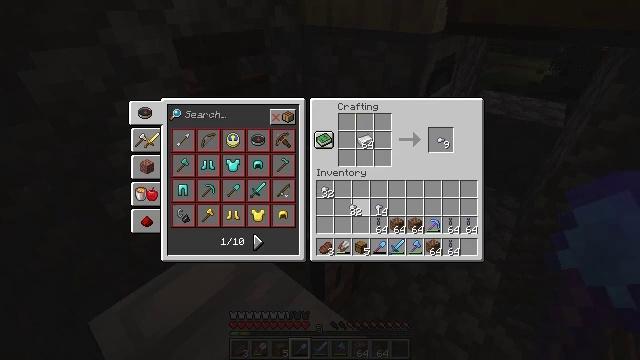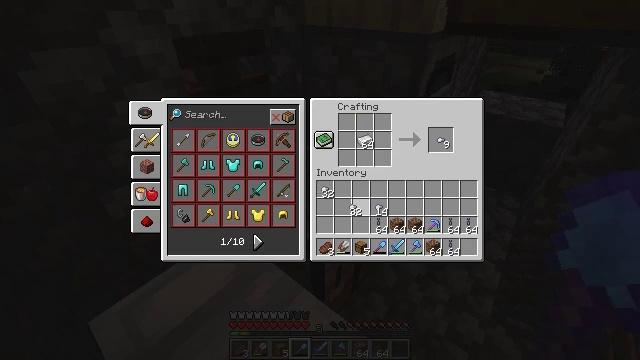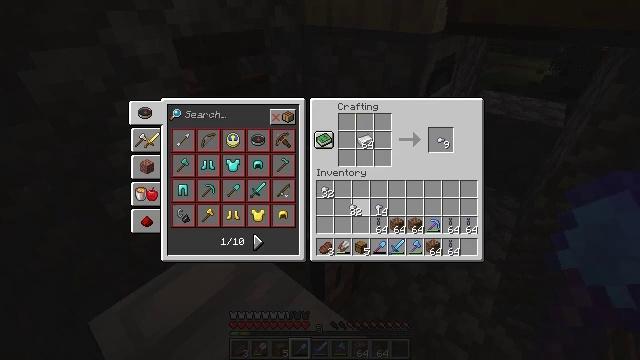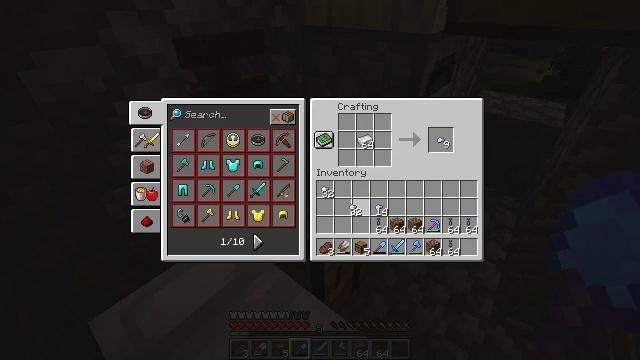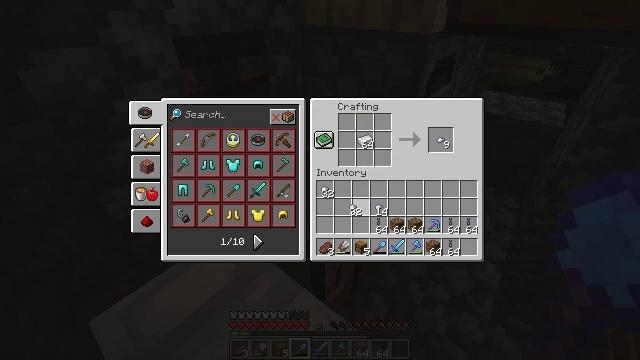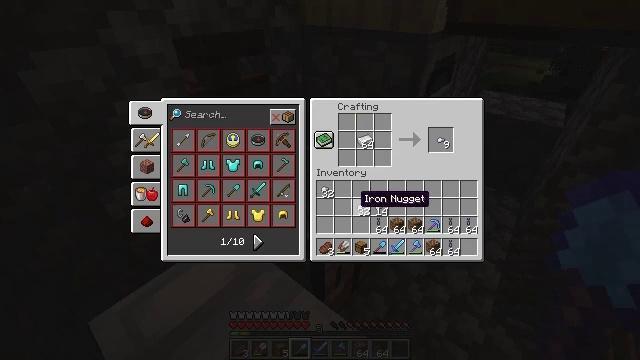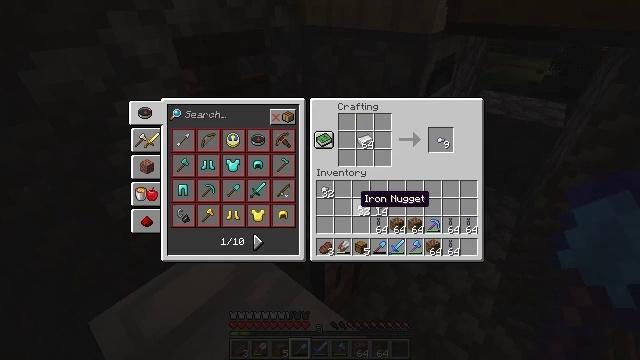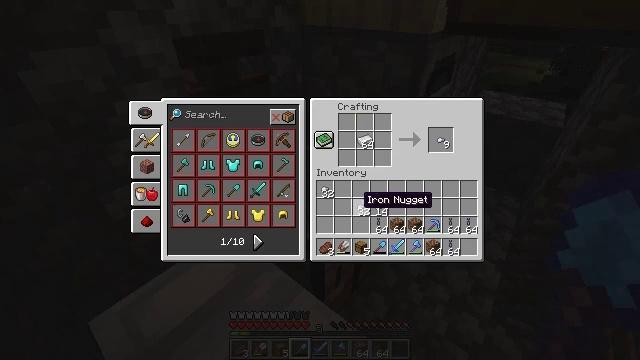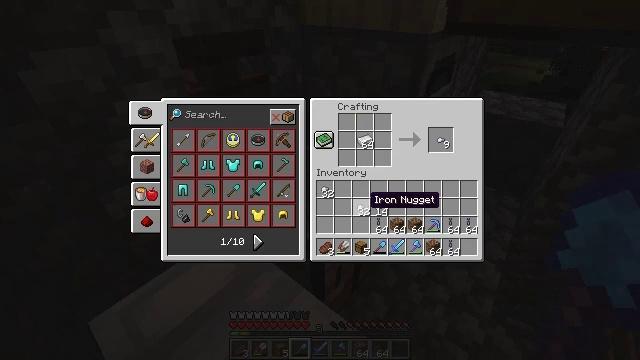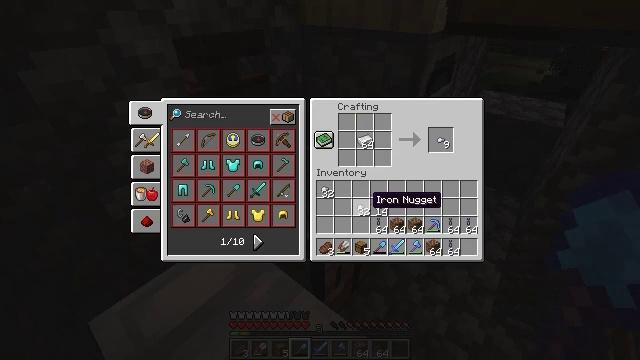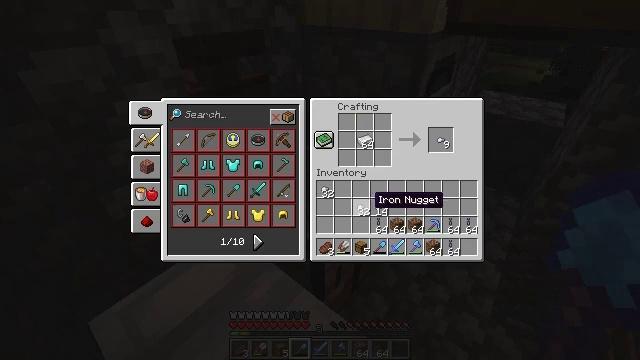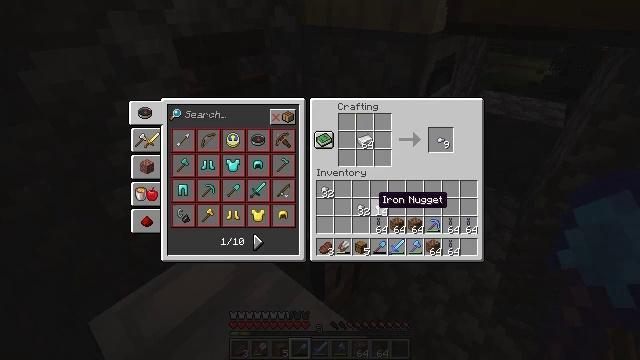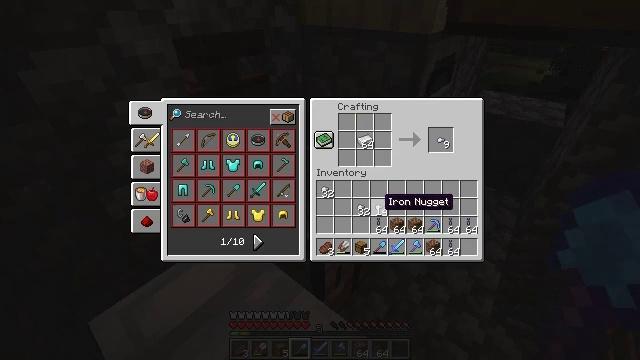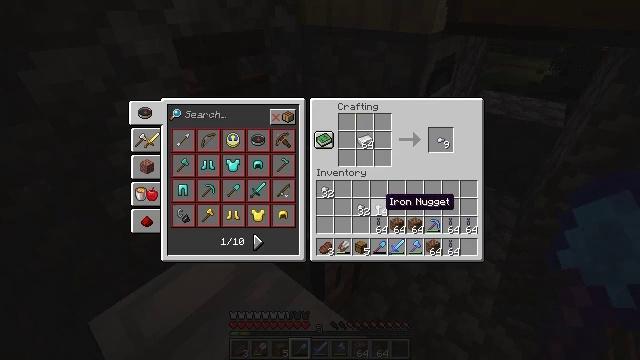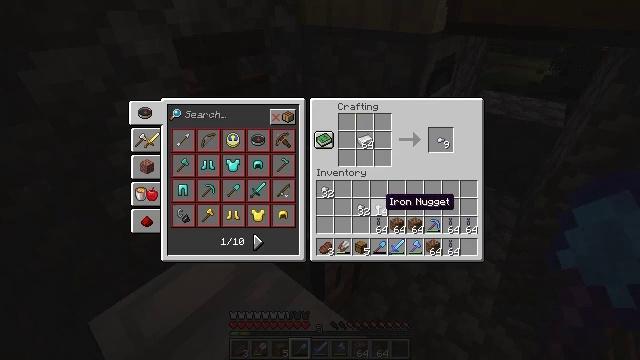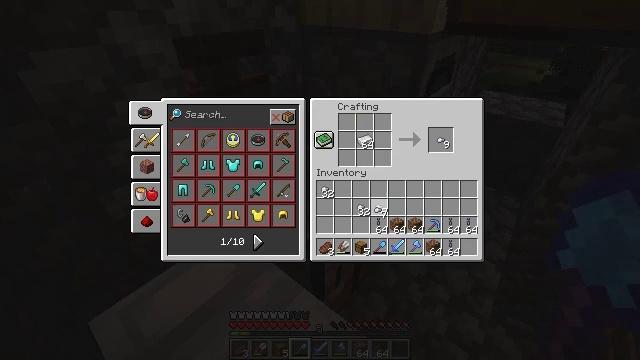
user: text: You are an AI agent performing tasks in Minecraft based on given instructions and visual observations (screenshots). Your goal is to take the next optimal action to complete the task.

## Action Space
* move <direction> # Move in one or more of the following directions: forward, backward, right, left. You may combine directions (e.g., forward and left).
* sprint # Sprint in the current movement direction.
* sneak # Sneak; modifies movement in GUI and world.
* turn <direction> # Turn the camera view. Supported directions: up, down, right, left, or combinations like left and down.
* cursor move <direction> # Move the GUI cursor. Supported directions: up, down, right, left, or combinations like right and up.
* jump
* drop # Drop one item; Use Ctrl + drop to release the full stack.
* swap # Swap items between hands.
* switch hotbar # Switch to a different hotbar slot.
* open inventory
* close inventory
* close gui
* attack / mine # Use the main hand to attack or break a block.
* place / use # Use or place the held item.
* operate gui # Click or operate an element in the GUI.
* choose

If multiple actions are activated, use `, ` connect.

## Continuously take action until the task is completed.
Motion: motion action
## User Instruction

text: Interact with the crafting table to craft a chain.
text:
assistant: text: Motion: no_op
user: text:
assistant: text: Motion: operate gui
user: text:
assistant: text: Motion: operate gui
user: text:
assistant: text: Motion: operate gui
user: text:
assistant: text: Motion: no_op
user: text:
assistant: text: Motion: no_op
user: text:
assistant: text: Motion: no_op
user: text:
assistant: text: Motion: cursor move right
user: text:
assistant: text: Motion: no_op
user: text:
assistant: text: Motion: no_op
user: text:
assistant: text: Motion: no_op
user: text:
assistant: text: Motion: no_op
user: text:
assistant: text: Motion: no_op
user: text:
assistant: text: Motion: no_op
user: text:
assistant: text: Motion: choose
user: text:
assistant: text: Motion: choose
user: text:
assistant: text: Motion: choose
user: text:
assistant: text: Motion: choose
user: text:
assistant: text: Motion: no_op
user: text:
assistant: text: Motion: no_op
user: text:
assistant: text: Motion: no_op
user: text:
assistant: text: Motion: no_op
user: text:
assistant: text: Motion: no_op
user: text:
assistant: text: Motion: no_op
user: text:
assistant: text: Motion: no_op
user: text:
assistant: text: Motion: no_op
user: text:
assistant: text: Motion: operate gui
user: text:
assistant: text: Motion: operate gui
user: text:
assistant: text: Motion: no_op
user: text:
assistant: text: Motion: no_op